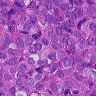
Metastatic tissue present: yes